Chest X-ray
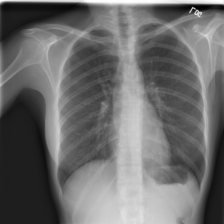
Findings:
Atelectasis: negative
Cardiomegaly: negative
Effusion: negative
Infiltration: negative
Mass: negative
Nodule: negative
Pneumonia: negative
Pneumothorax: negative
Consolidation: negative
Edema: negative
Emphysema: negative
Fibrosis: negative
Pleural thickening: negative
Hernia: negative